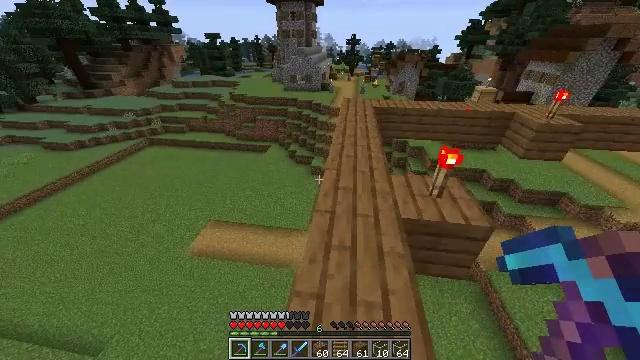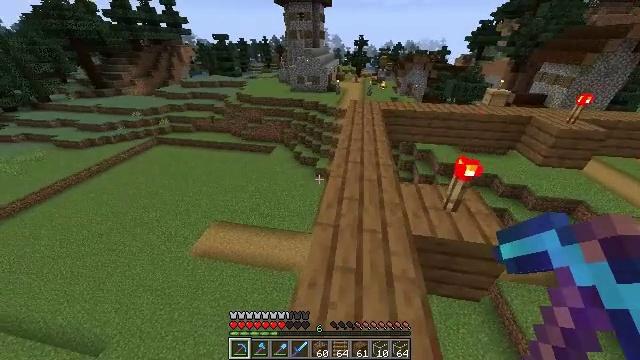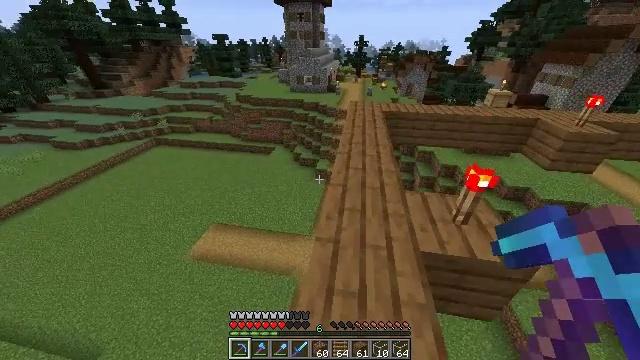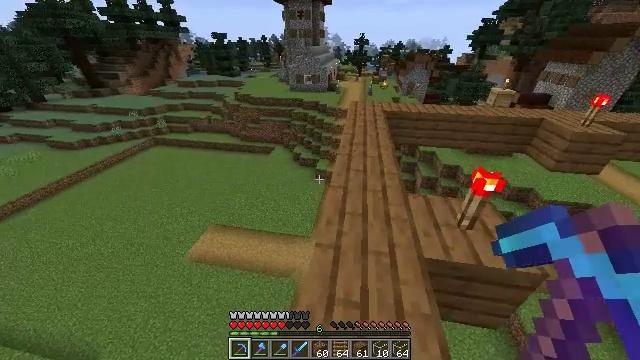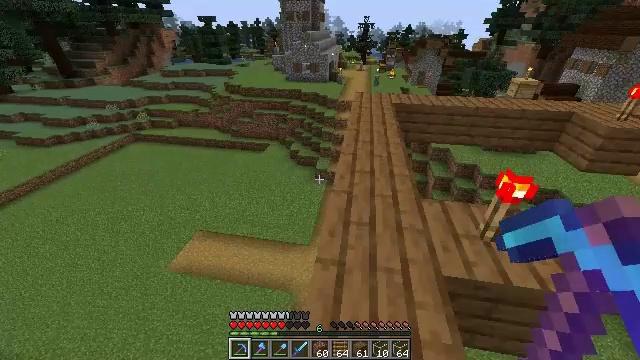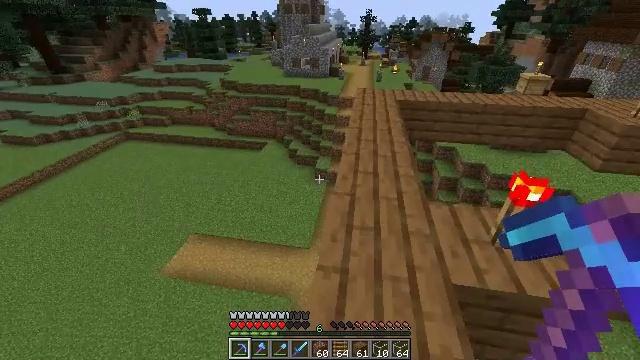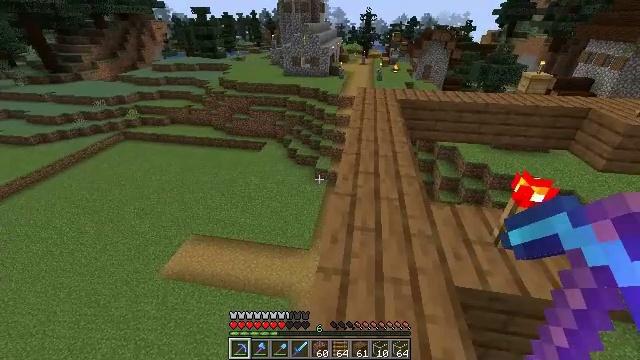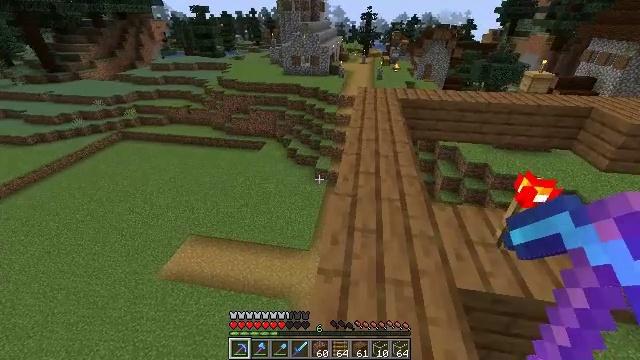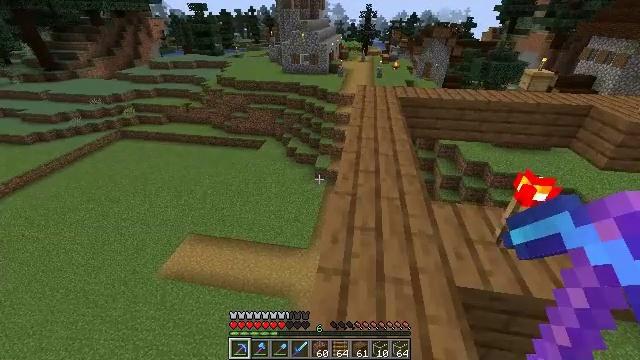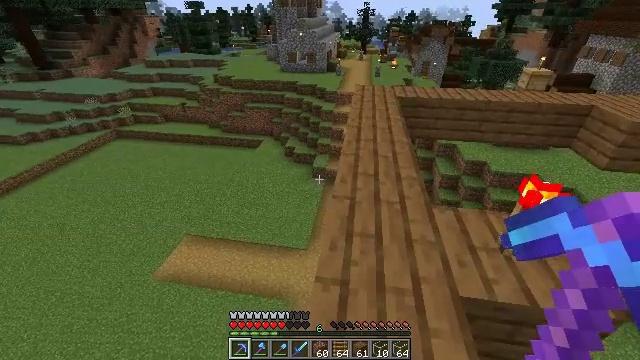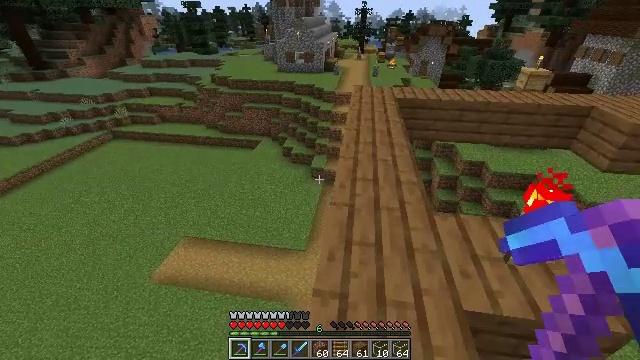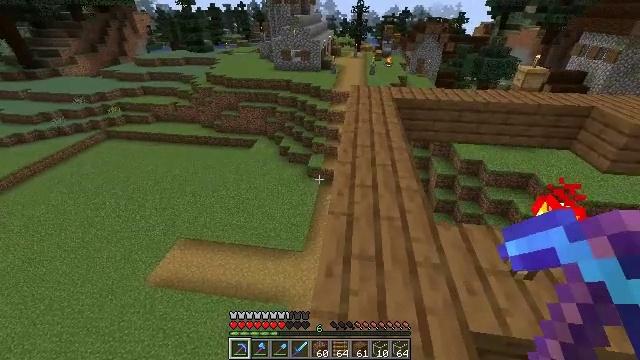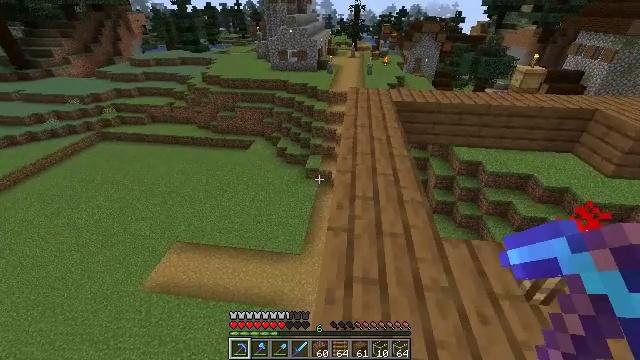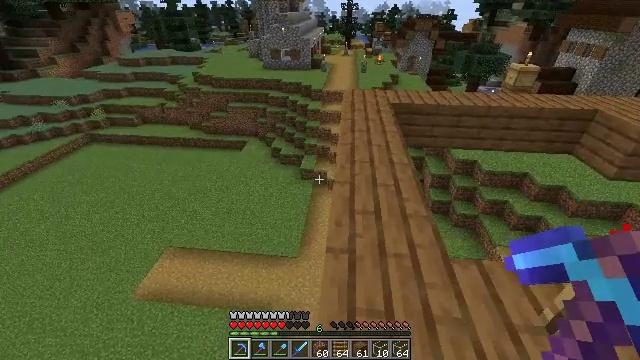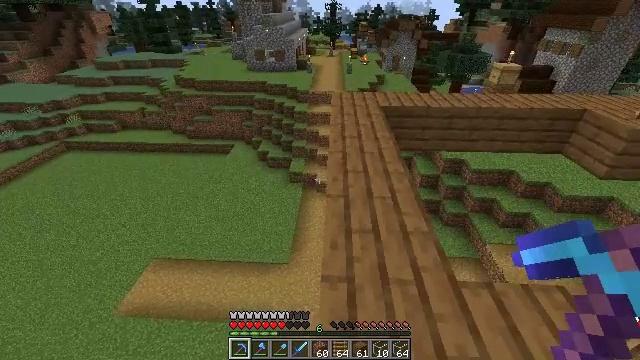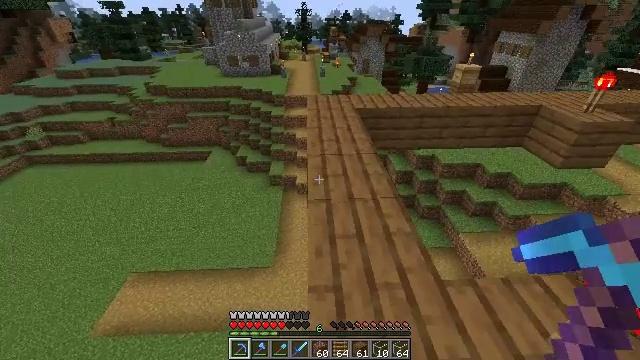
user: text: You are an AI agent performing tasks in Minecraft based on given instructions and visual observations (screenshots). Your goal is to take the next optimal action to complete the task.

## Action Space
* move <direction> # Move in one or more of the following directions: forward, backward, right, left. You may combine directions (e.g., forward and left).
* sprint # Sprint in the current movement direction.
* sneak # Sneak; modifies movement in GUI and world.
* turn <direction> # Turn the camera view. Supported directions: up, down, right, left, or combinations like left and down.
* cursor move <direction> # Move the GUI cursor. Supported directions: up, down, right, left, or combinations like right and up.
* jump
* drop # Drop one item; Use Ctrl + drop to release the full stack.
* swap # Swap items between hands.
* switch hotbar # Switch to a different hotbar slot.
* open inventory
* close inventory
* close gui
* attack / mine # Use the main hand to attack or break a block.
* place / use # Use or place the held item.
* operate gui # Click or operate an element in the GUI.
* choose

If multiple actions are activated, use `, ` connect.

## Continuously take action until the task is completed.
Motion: motion action
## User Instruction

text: Gather the purple carpet by attacking it.
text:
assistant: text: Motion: move forward, turn left
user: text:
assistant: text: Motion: no_op
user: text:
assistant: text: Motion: no_op
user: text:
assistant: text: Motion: no_op
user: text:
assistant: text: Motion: no_op
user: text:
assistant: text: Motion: no_op
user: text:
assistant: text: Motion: no_op
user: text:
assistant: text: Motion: no_op
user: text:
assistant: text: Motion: move forward
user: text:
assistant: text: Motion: move forward
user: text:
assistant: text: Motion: move forward
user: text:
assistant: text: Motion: move forward
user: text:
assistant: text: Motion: move forward, turn right
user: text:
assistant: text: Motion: move forward, sprint, turn right
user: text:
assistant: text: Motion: move forward, sprint, turn right
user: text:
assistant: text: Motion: move forward, sprint, turn right
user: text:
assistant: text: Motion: move forward, sprint
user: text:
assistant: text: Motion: move forward
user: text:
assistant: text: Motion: move forward
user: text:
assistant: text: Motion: move forward, sprint
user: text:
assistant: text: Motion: move forward, sprint
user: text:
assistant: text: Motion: move forward, sprint
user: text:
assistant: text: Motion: move forward, sprint
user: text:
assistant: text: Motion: move forward
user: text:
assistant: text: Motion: move forward
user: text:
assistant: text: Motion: move forward, sprint
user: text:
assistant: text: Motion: move forward, sprint, turn left
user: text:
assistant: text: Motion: move forward, sprint, turn left
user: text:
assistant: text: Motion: move forward
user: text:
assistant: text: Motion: move forward